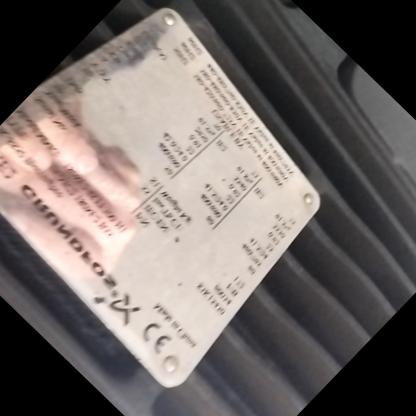
Klasa: tabliczka-znamionowa